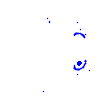
Particle: pion